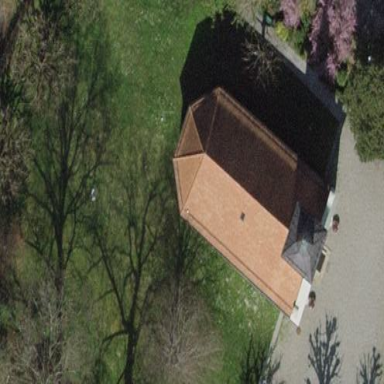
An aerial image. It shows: Church which is place of worship.